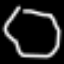
Label: octagon